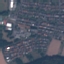
Land use / land cover: Residential